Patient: sex F, age 58
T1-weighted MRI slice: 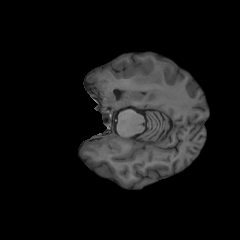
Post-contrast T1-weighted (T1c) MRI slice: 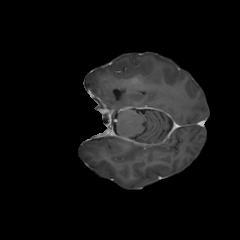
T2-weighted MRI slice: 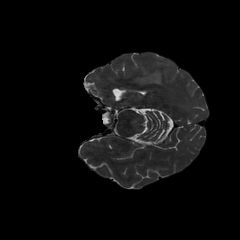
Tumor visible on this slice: yes
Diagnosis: Glioblastoma, IDH-wildtype
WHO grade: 4